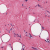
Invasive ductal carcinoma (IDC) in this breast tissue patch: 0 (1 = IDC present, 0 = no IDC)